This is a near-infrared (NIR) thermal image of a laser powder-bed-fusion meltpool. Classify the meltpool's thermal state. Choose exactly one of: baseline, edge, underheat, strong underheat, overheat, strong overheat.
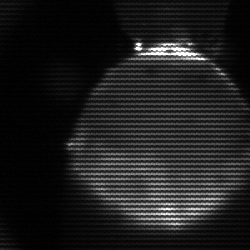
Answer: edge